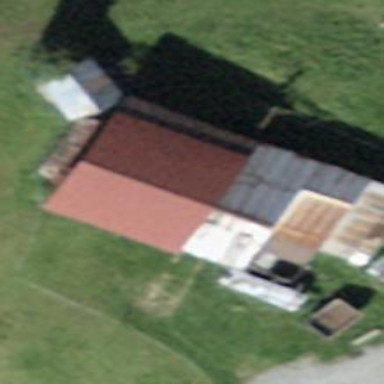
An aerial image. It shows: Building.